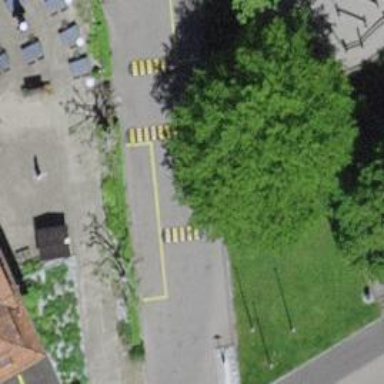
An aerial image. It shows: Bump for traffic calming.